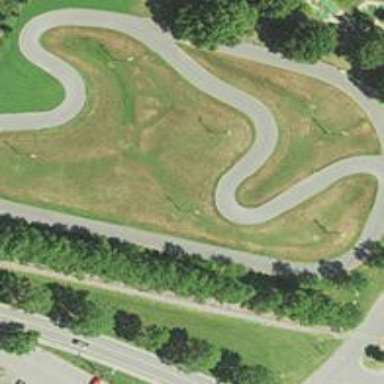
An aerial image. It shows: Karting track located in leisure land area.